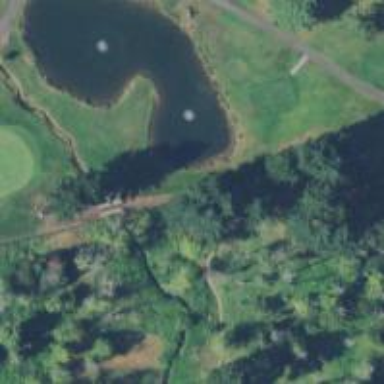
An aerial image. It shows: Water hazard on golf course.